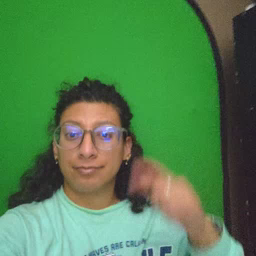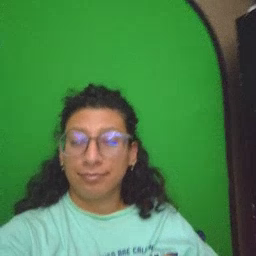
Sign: cow